Question: I am using windows 7 32bit
I can install Microsoft Visual studio 2008 and Microsoft Visual studio 2012 on my system but when I want to instal Microsoft Visual studio 2010 It errors like this :
this is error log <URL> :

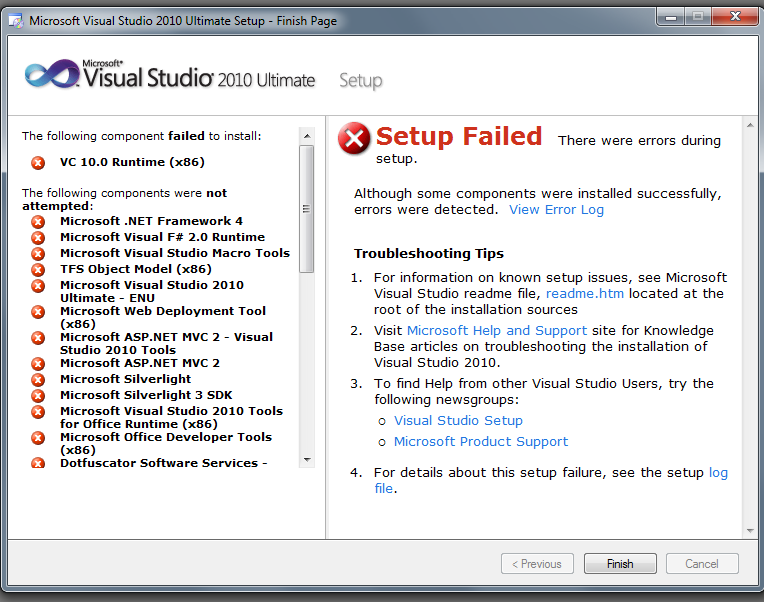
Answer: > The following volumes do not have enough disk space for the installation:
Check your log file it says no enough space change the drive or allocate more memory to your boot drive